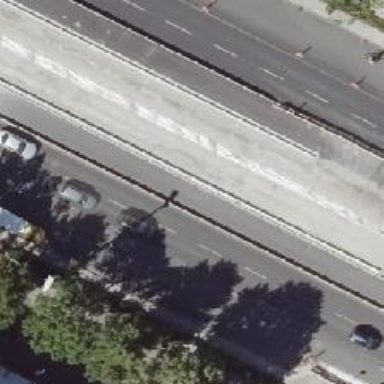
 there is cycleway separated by parking lane on the right side."